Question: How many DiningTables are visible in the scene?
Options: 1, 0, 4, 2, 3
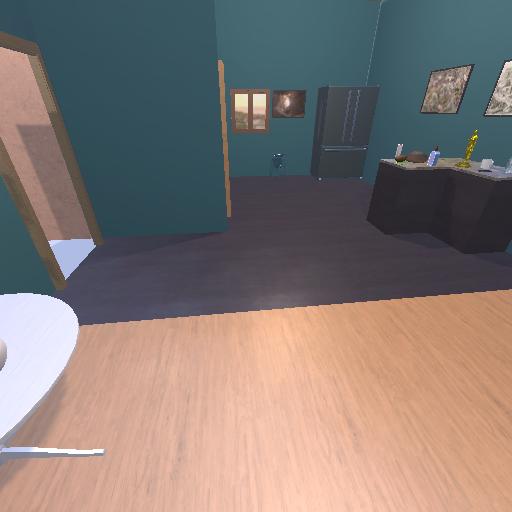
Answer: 1